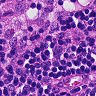
Metastatic tissue present: no